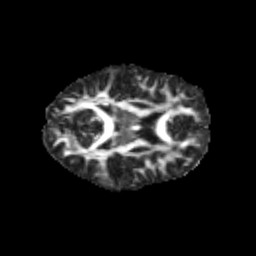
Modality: FA
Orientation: axial
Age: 10
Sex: female
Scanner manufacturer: siemens
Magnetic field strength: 3 T
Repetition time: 3.8 s
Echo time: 0.07 s